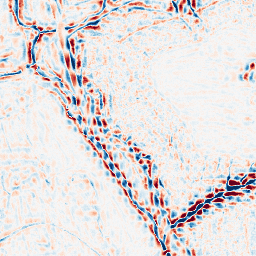
Category: wavelet
Decomposition family: wavelet_dwt
Decomposition parameters: wavelet: db4
level: 3
Upsampling method: quartic
Upsampling parameters: scale: 4
Upsampling scale: 4